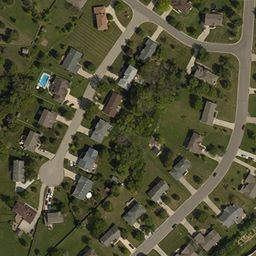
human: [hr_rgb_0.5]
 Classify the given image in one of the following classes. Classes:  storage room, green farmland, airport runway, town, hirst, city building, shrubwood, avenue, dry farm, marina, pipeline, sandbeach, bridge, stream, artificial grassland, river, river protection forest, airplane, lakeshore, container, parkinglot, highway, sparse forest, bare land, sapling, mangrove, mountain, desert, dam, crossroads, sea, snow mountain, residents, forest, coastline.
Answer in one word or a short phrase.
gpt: town